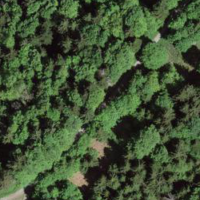
EUNIS habitat code: 43
Species observed at this site:
Petasites albus